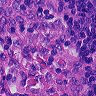
Metastatic tissue present: no